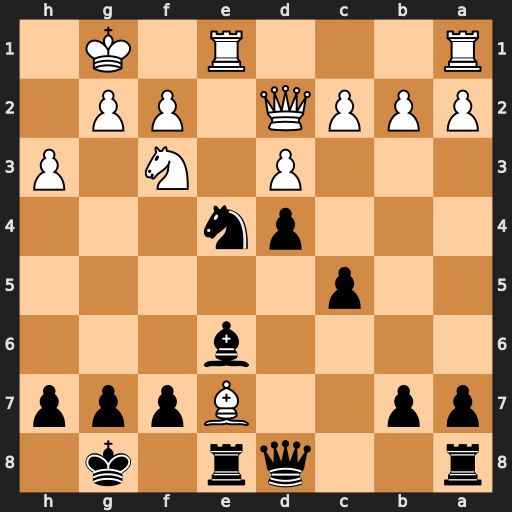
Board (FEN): r2qr1k1/pp2Bppp/4b3/2p5/3pn3/3P1N1P/PPPQ1PP1/R3R1K1
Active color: b
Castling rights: -
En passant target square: -
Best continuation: Nxd2 Bxd8 Nxf3+